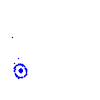
Particle: electron